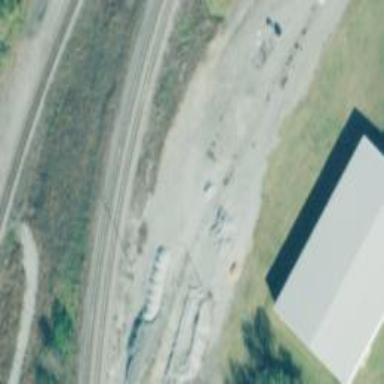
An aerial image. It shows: Storage track in railway yard.